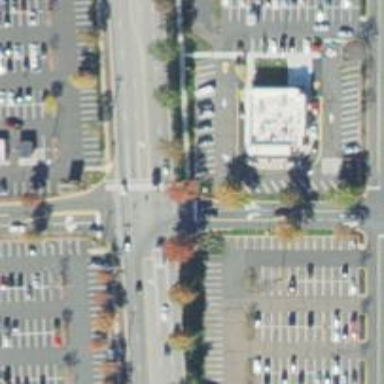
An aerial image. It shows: Solid stop line on the road.